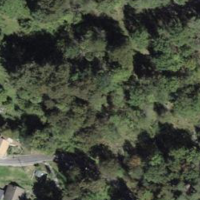
EUNIS habitat code: 41
Species observed at this site:
Melittis melissophyllum
Salvia pratensis